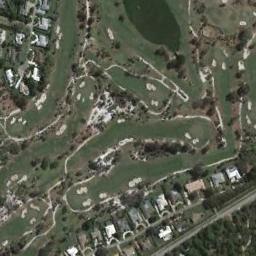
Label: golf_course